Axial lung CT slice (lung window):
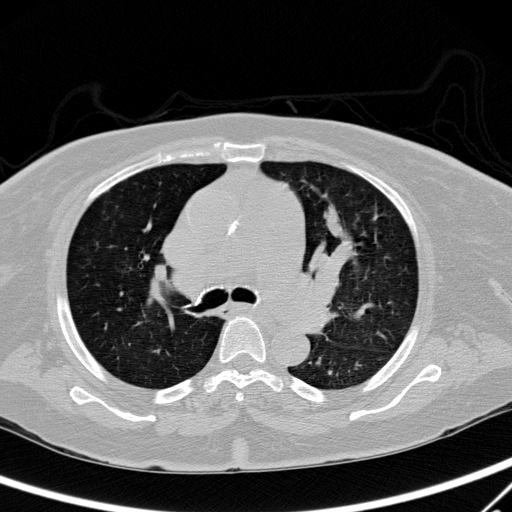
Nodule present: no